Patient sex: F
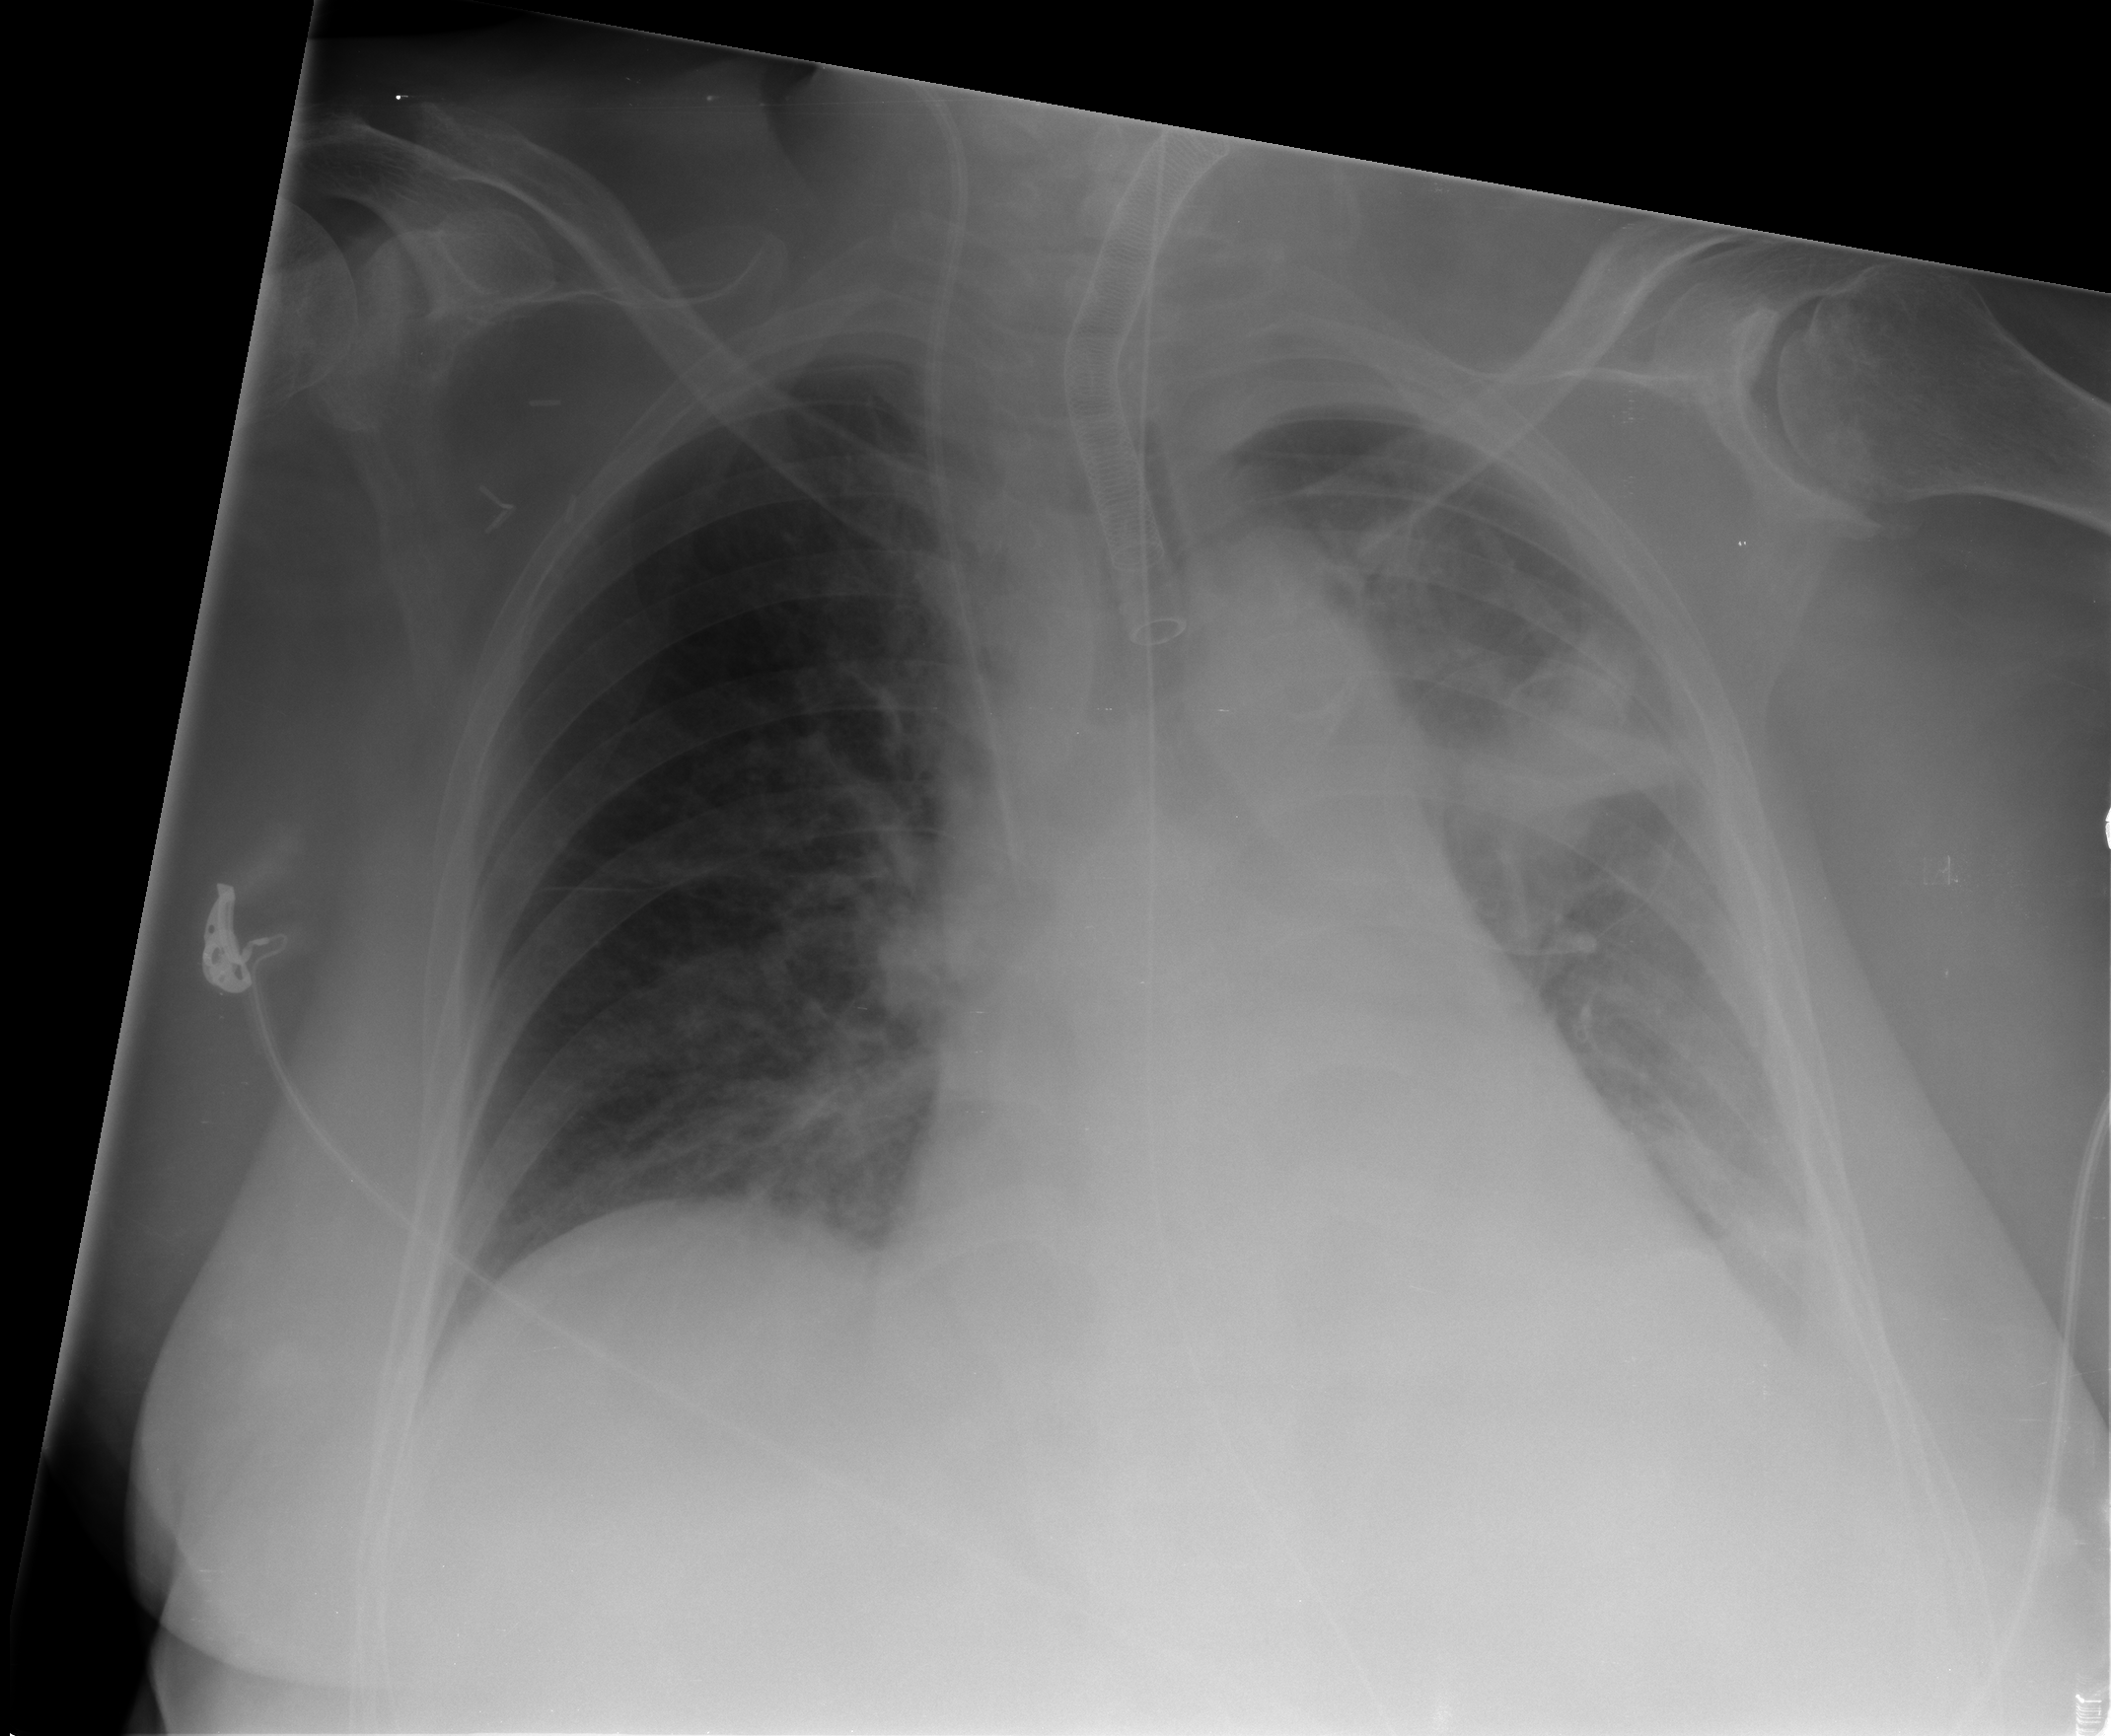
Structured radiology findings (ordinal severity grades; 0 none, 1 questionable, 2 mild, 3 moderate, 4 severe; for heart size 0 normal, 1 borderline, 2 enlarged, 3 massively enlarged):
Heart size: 2
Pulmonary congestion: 2
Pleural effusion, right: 0
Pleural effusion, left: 2
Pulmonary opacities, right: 0
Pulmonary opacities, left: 3
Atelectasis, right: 2
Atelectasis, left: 3